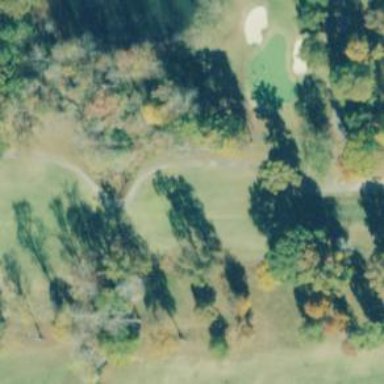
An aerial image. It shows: Golf cartpath that is also road path.